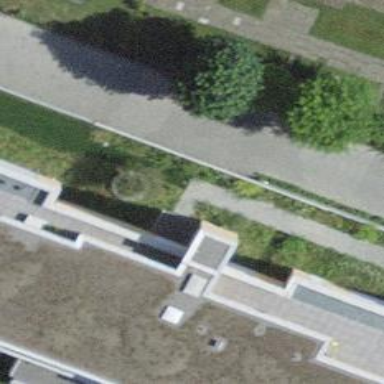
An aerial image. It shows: Path made of paving stones.